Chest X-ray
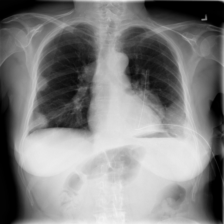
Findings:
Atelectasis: negative
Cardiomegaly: negative
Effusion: negative
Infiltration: negative
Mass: positive
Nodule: negative
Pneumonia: negative
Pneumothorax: negative
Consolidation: negative
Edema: negative
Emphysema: negative
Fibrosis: negative
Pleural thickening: negative
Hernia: negative